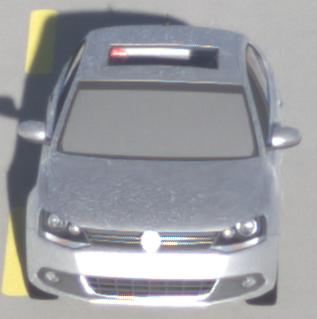
Make: VW
Model: Jetta 1.2 TSI
Detailed model: Jetta (IV)
Model produced from: 2011/01
Model produced until: 2014/08
Doors: 4
Color: white
Road condition: dry road
Daytime: morning or afternoon
Contrast: high contrast